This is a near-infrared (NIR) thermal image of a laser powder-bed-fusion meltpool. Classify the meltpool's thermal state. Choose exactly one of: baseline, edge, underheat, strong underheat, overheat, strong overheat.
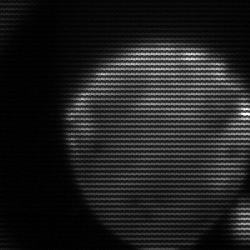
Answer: edge